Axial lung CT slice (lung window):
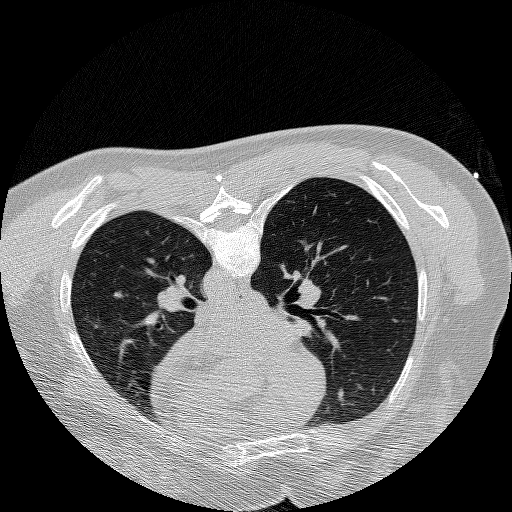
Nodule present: yes
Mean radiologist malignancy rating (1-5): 3